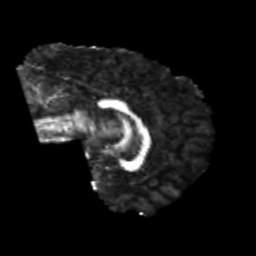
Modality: FA
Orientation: sagittal
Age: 22
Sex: male
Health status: healthy
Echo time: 0.074 s